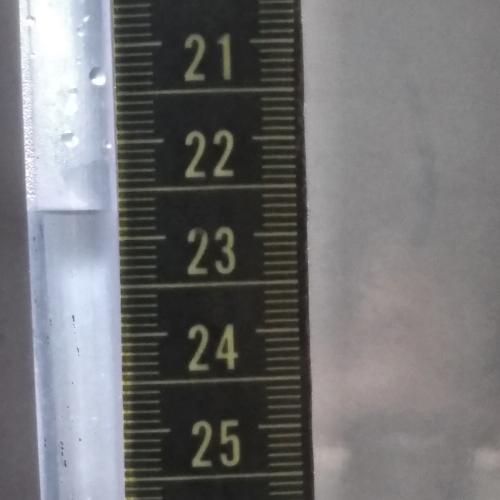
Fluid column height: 22.7 cm